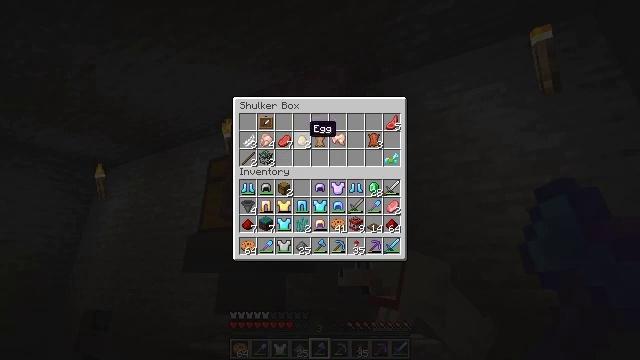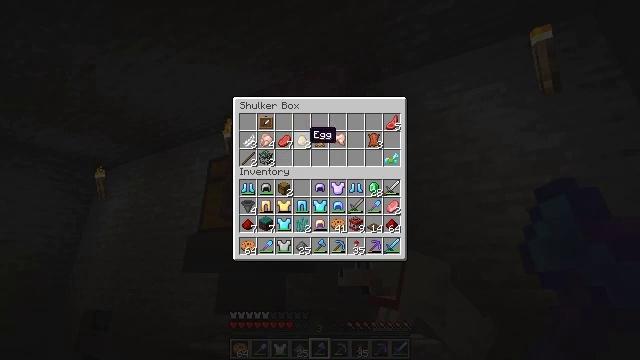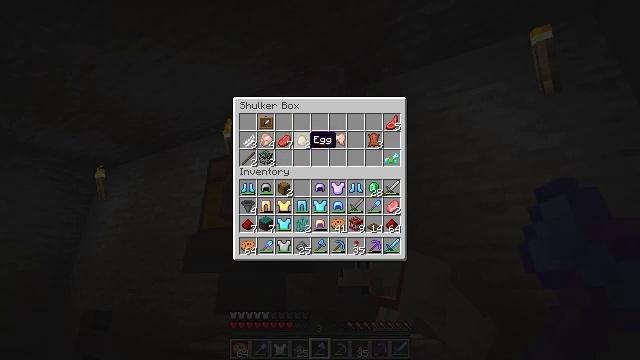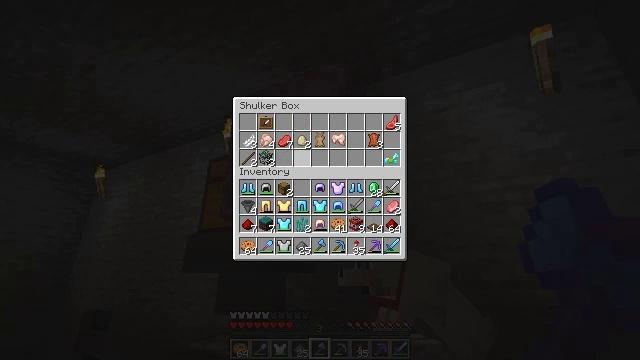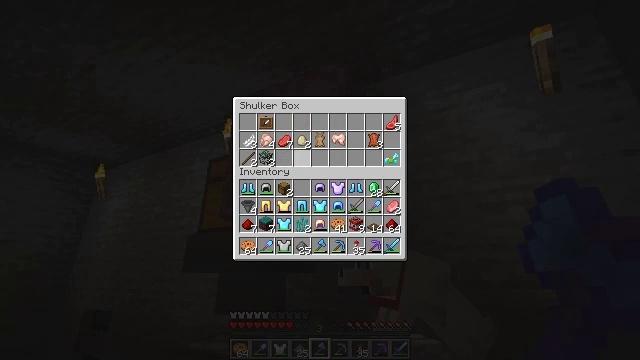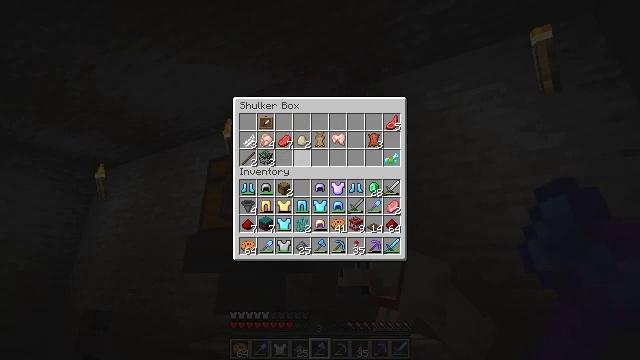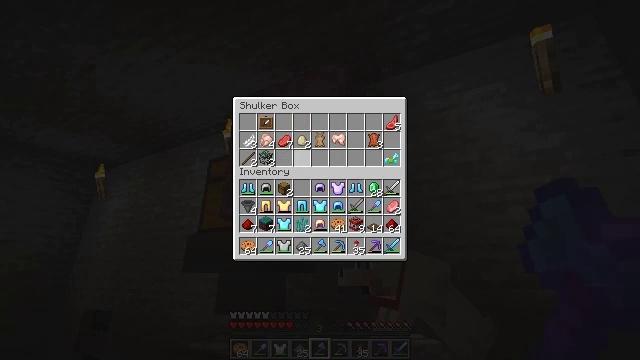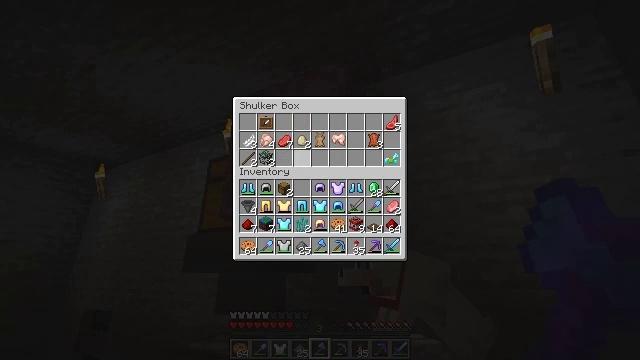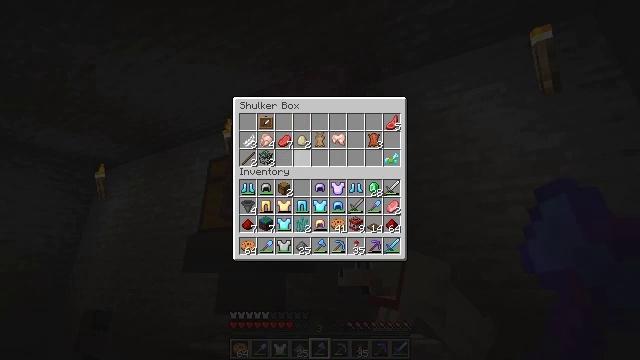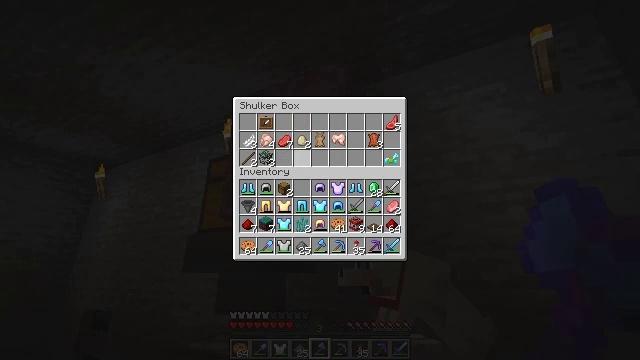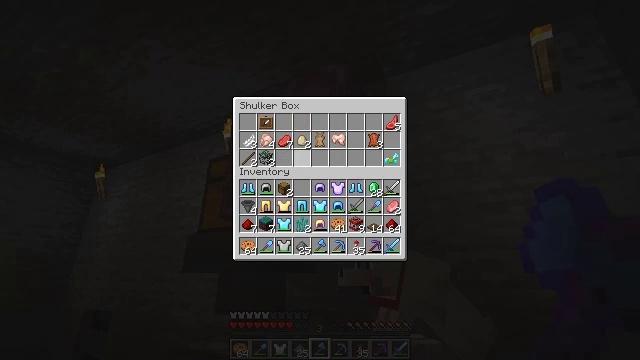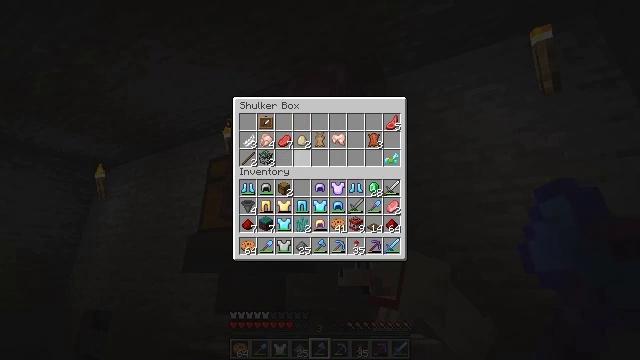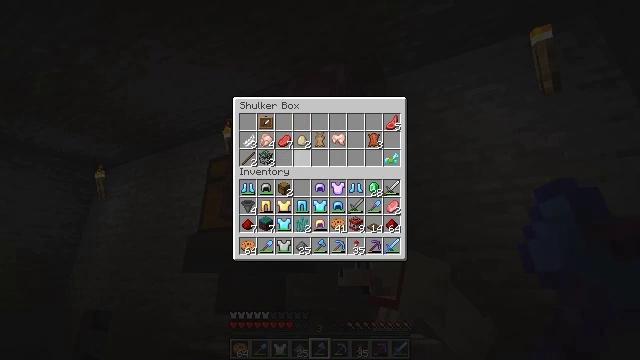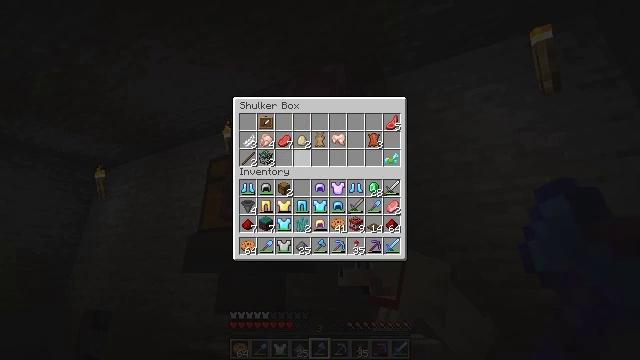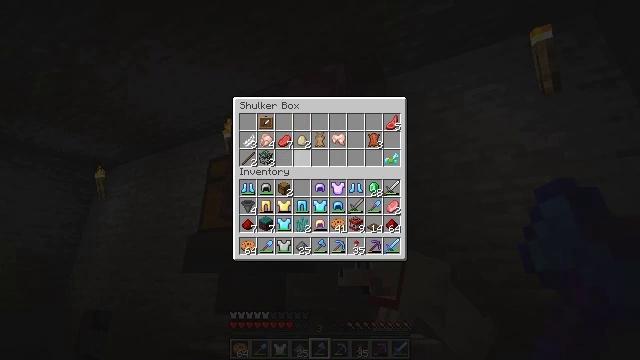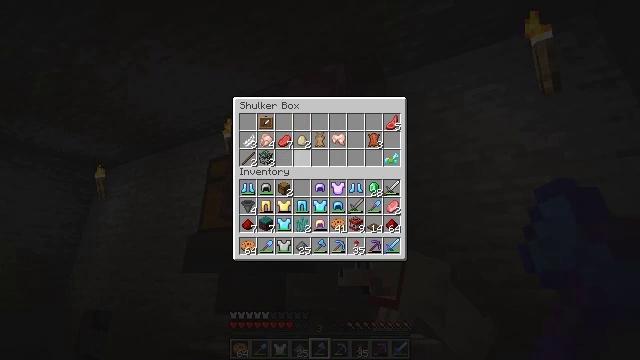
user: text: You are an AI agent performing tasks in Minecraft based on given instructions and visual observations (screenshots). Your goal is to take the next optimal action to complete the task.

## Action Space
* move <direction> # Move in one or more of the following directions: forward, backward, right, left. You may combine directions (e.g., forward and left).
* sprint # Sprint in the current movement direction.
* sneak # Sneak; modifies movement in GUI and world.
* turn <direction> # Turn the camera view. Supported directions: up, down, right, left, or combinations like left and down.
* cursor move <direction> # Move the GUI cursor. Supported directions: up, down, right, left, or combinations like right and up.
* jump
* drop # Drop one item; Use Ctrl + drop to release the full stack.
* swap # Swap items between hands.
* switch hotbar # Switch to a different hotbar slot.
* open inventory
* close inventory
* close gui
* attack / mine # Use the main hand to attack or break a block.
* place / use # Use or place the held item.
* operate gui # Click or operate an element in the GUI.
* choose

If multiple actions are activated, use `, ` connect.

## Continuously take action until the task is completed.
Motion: motion action
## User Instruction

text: Interact with the crafting table to make a golden carrot.
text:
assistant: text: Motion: sneak
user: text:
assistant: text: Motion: sneak
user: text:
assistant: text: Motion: sneak
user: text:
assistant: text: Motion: sneak
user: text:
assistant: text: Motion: sneak
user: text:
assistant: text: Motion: no_op
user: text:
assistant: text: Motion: no_op
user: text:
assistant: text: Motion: no_op
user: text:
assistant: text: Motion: no_op
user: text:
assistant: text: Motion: no_op
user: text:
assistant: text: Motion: no_op
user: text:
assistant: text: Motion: no_op
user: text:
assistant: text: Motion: no_op
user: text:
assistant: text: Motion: no_op
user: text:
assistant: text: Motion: no_op
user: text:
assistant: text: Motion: no_op
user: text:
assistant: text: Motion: no_op
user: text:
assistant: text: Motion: no_op
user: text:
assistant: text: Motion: no_op
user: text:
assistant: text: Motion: no_op
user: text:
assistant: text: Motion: no_op
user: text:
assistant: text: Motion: no_op
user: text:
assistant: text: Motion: no_op
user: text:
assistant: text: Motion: no_op
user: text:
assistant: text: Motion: no_op
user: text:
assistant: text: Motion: no_op
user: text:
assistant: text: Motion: no_op
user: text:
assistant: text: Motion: no_op
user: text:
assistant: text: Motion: no_op
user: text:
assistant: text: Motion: no_op